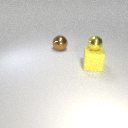
large yellow rubber cube in front of large brown metal sphere